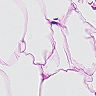
Metastatic tissue present: no